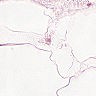
Metastatic tissue present: no